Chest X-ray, PA view. Patient: 72 years old, sex F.
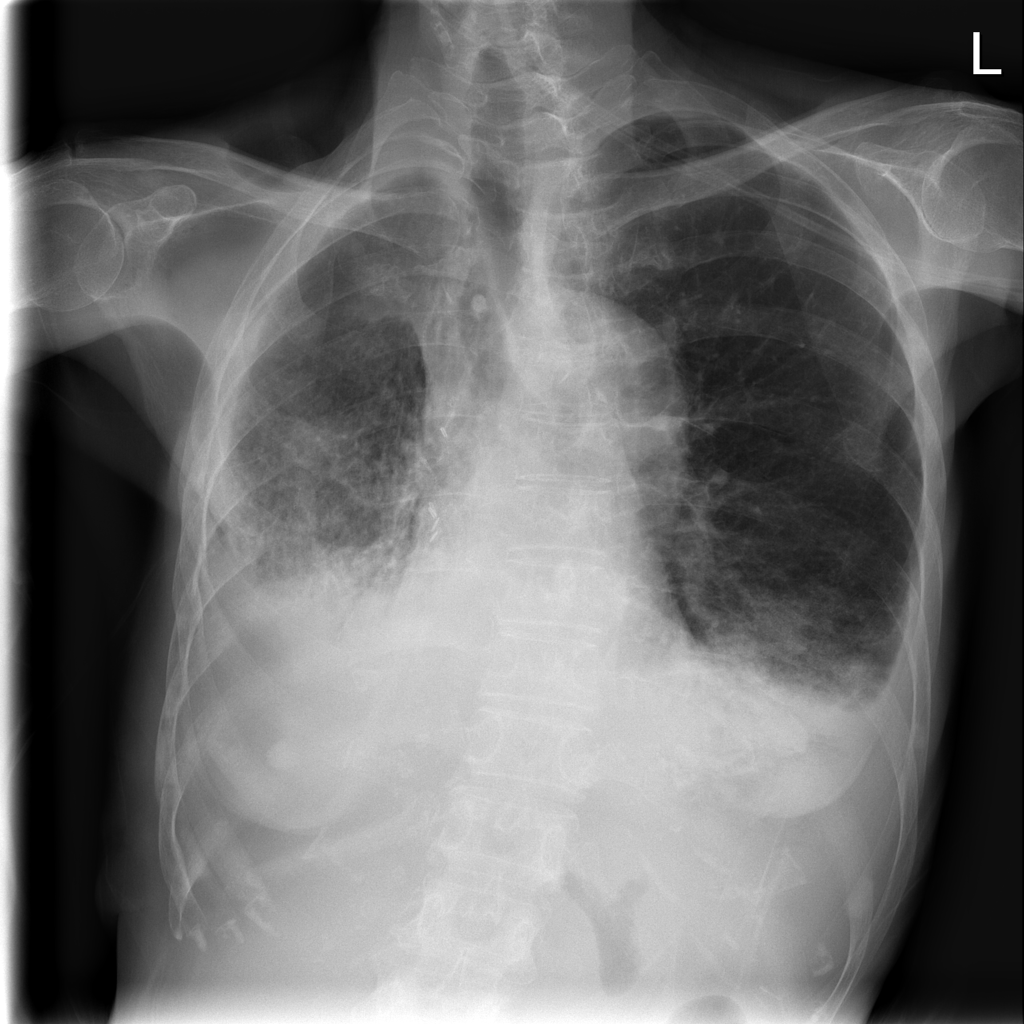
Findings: Effusion, Fibrosis